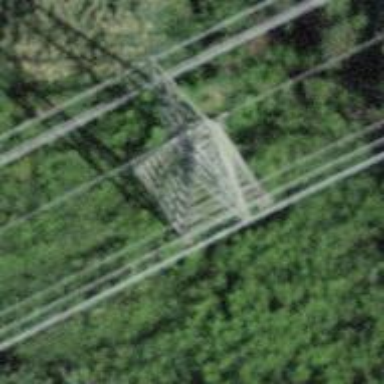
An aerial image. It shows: Lattice structure tower used for power distribution.